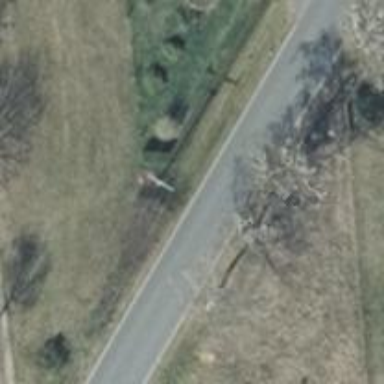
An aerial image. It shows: Power pole.